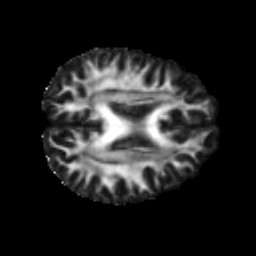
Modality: FA
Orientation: axial
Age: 22
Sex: male
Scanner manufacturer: ge
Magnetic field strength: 3 T
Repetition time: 7.8 s
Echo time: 0.0607 s